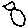
Label: bird